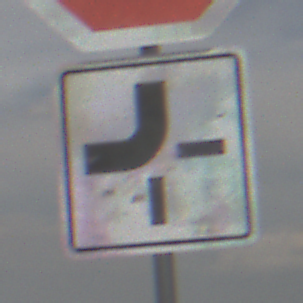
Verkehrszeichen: VerlaufVorfahrtsstrasse2
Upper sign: Stop
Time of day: Midday
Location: Outdoor (Nature)
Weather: PartlyCloudy
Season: NotSpecified
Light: Natural